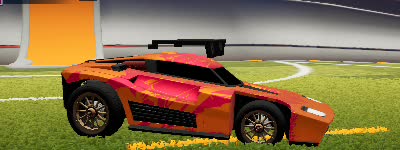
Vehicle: breakout